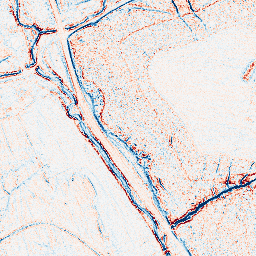
Category: edge_preserving
Decomposition family: anisotropic_diffusion
Decomposition parameters: iterations: 10
kappa: 50
gamma: 0.05
Upsampling method: edge_directed
Upsampling parameters: scale: 4
Upsampling scale: 4